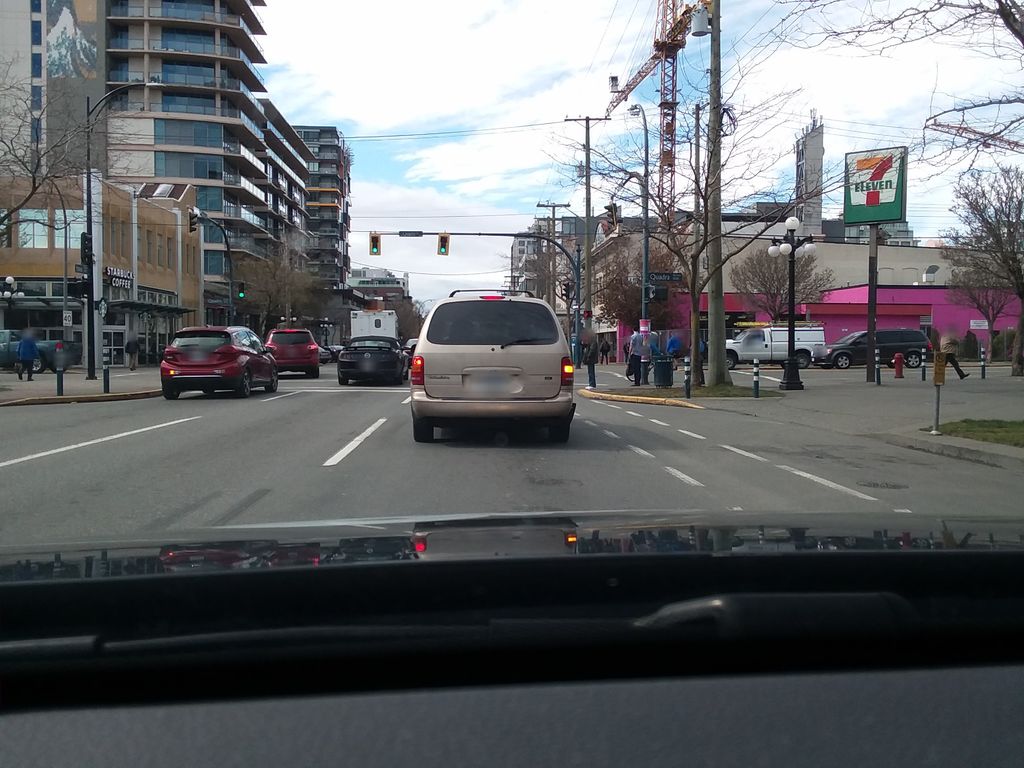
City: victoria